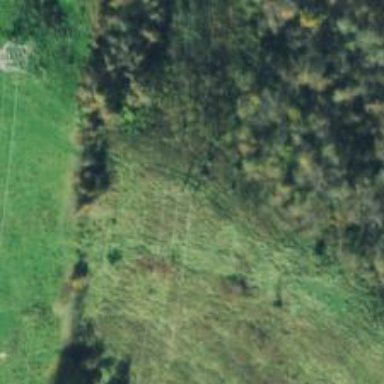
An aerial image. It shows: H-frame designed tower for power lines.